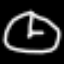
Label: clock